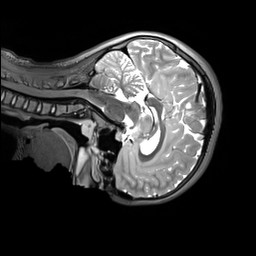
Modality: T2w
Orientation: sagittal
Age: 11
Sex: female
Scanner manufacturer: siemens
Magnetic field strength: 3 T
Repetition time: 3.2 s
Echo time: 0.408 s